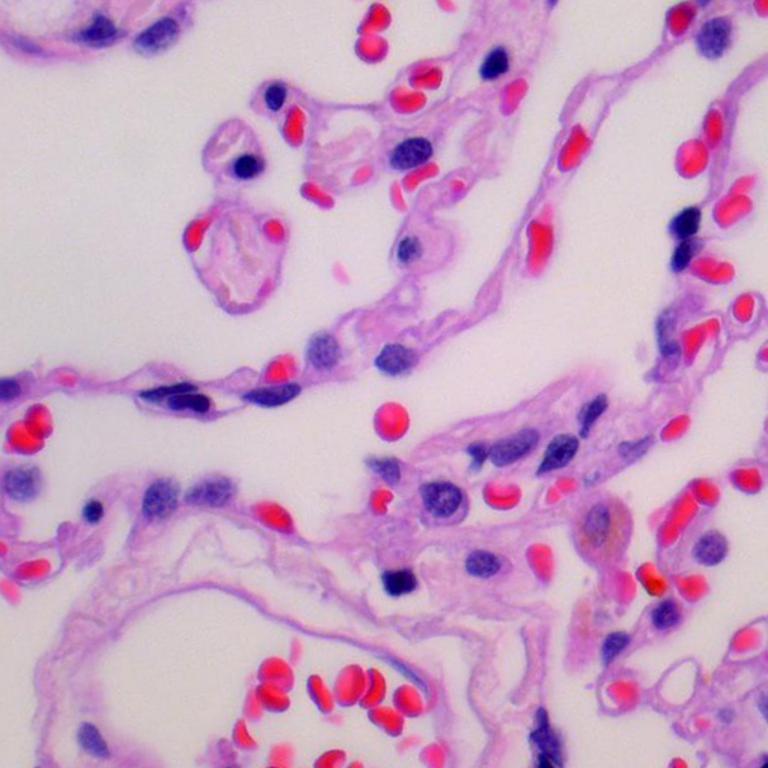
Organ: lung
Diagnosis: benign